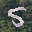
Label: 5